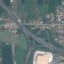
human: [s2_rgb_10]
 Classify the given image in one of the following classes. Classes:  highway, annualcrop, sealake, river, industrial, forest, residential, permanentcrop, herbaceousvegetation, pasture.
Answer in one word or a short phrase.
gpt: Highway